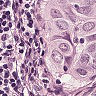
Metastatic tissue present: yes